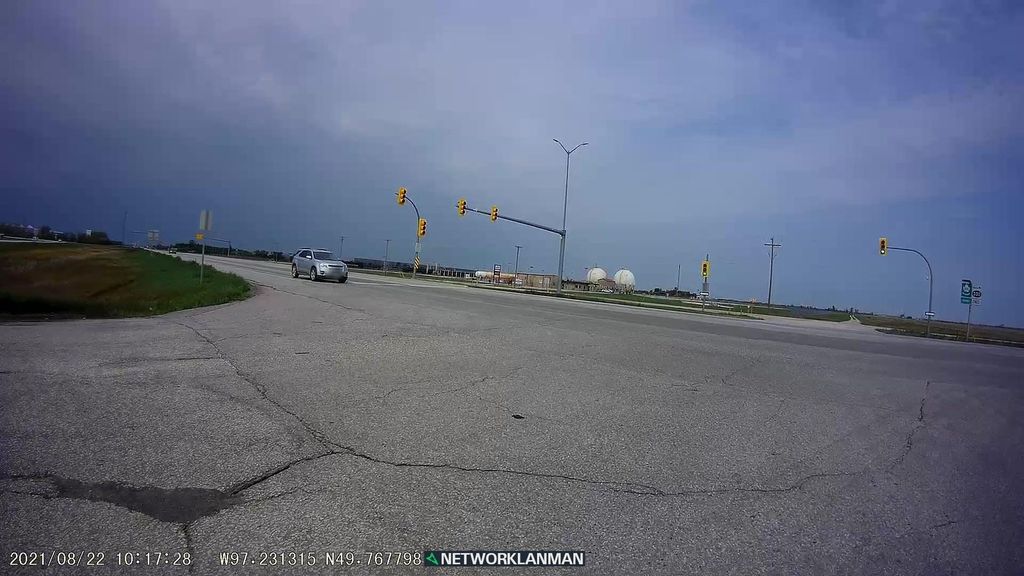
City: winnipeg